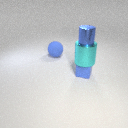
large cyan metal cylinder below small blue metal cylinder